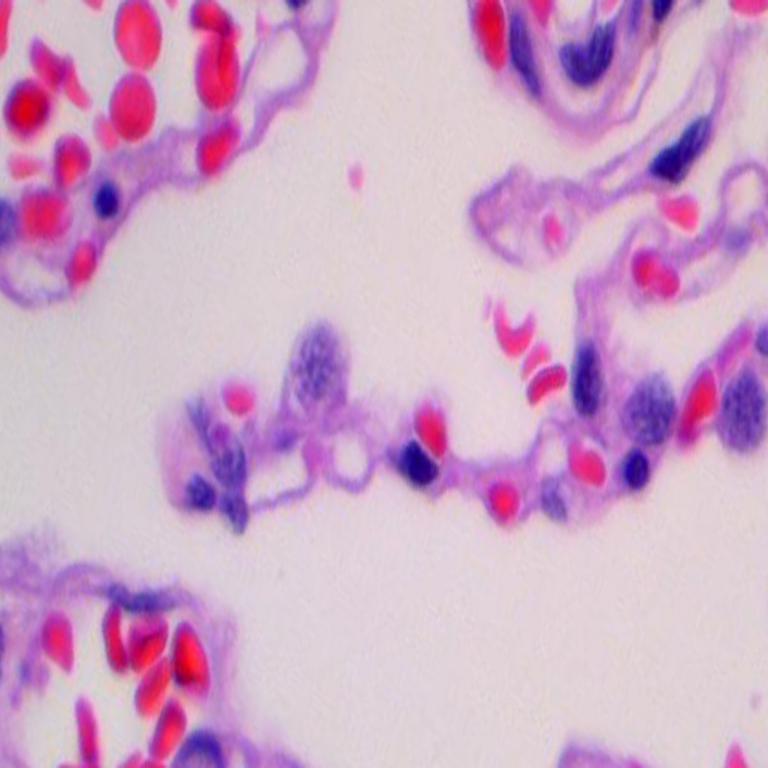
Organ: lung
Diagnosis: benign